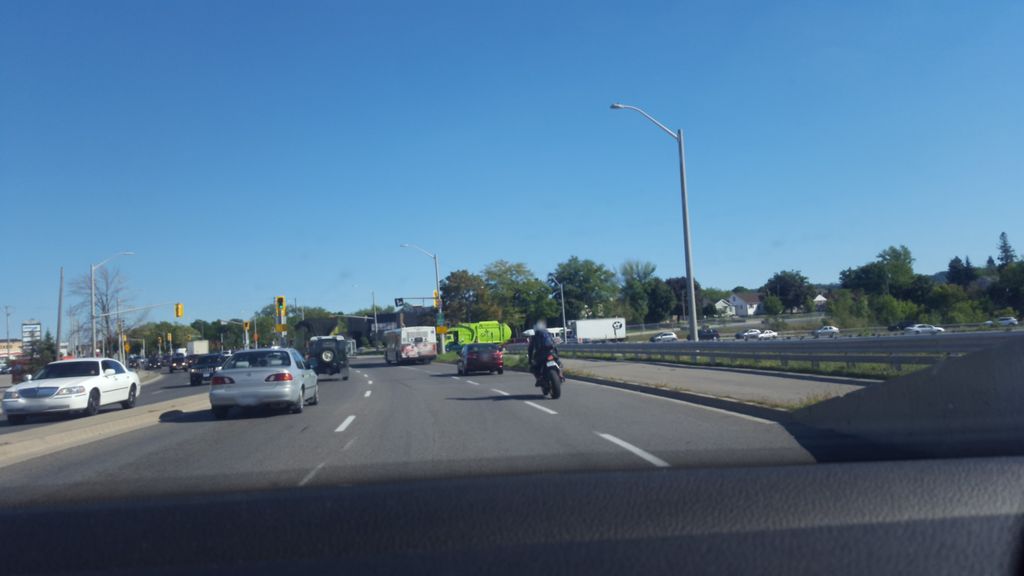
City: hamilton